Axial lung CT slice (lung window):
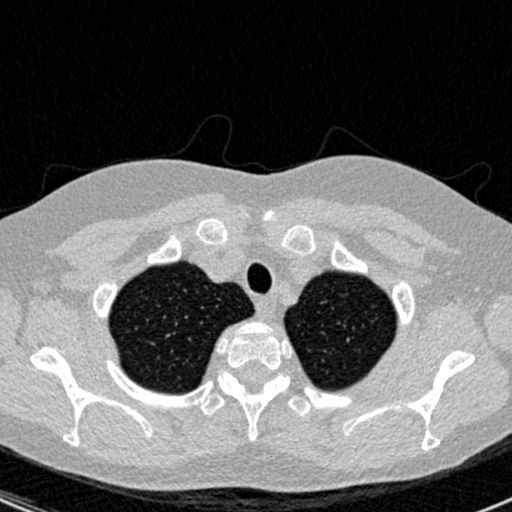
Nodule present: no